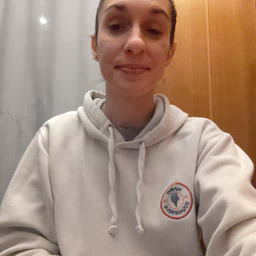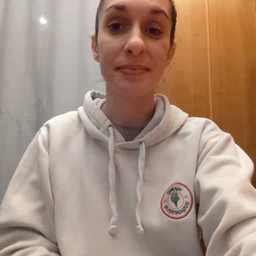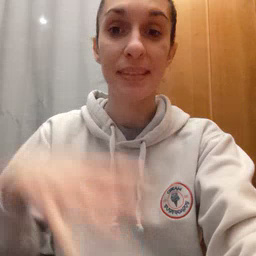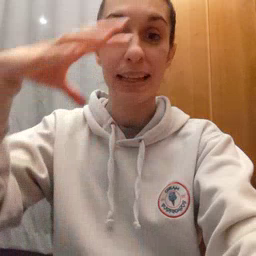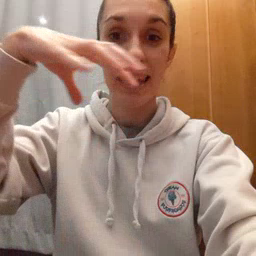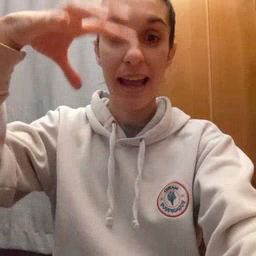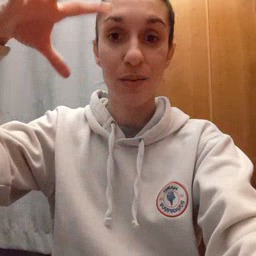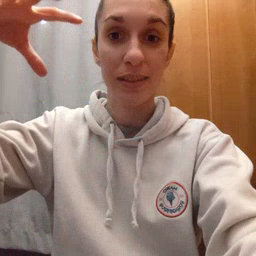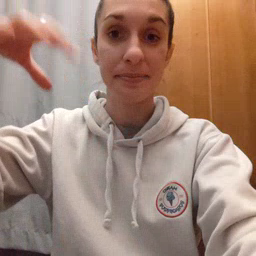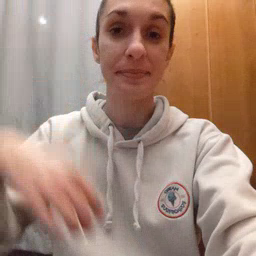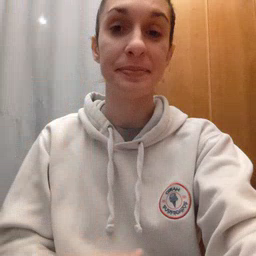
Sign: cloud